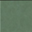
Piece: xx